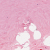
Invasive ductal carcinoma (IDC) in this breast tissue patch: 0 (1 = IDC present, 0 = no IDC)